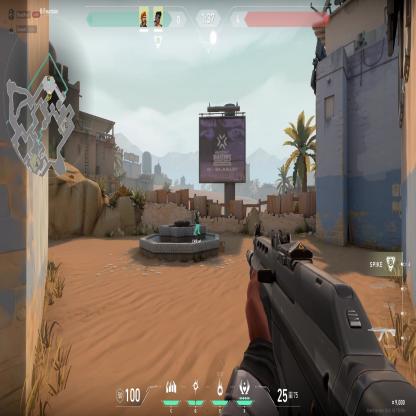
Label: teammate